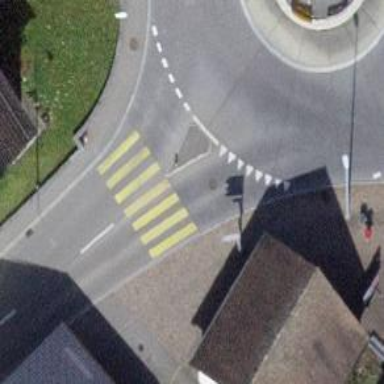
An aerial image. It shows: Uncontrolled zebra crossing with pedestrian island.